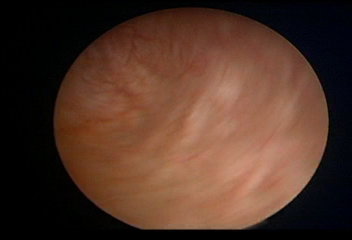
Modality: WLC
Class: Normal mucosa
Bladder cancer association: No